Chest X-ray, PA view. Patient: 47 years old, sex M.
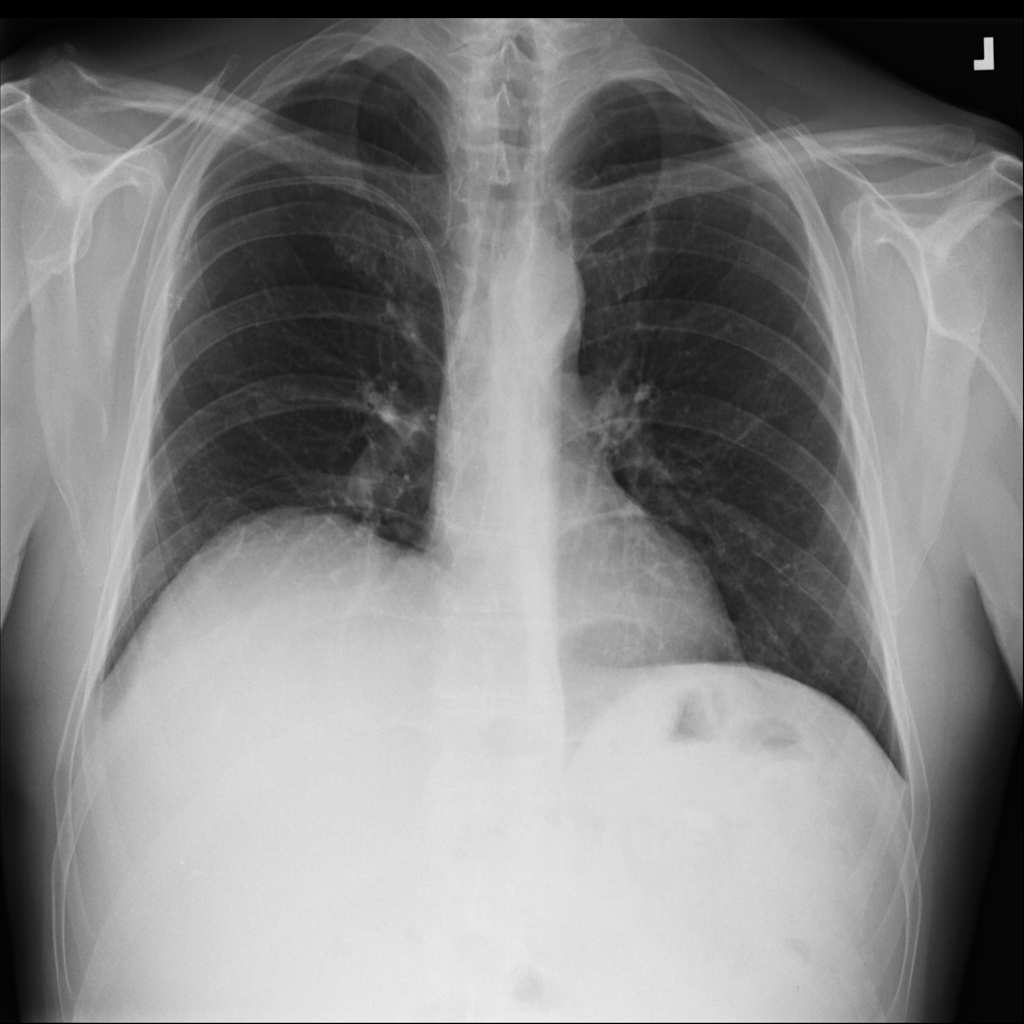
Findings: No Finding